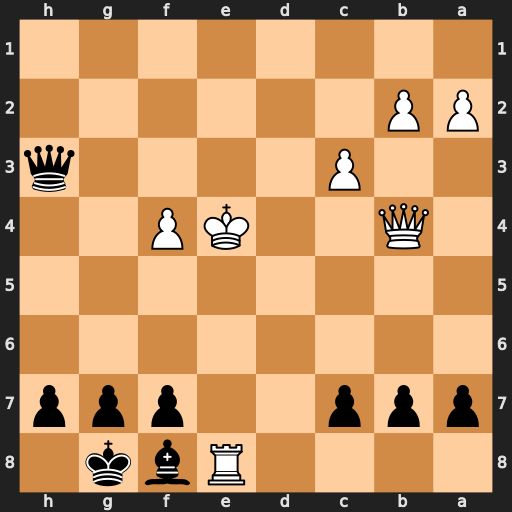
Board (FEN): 4Rbk1/ppp2ppp/8/8/1Q2KP2/2P4q/PP6/8
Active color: b
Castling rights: -
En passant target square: -
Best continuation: Qh1+ Kd3 Qd1+ Ke3 Qe1+ Kf3 Qxe8